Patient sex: F
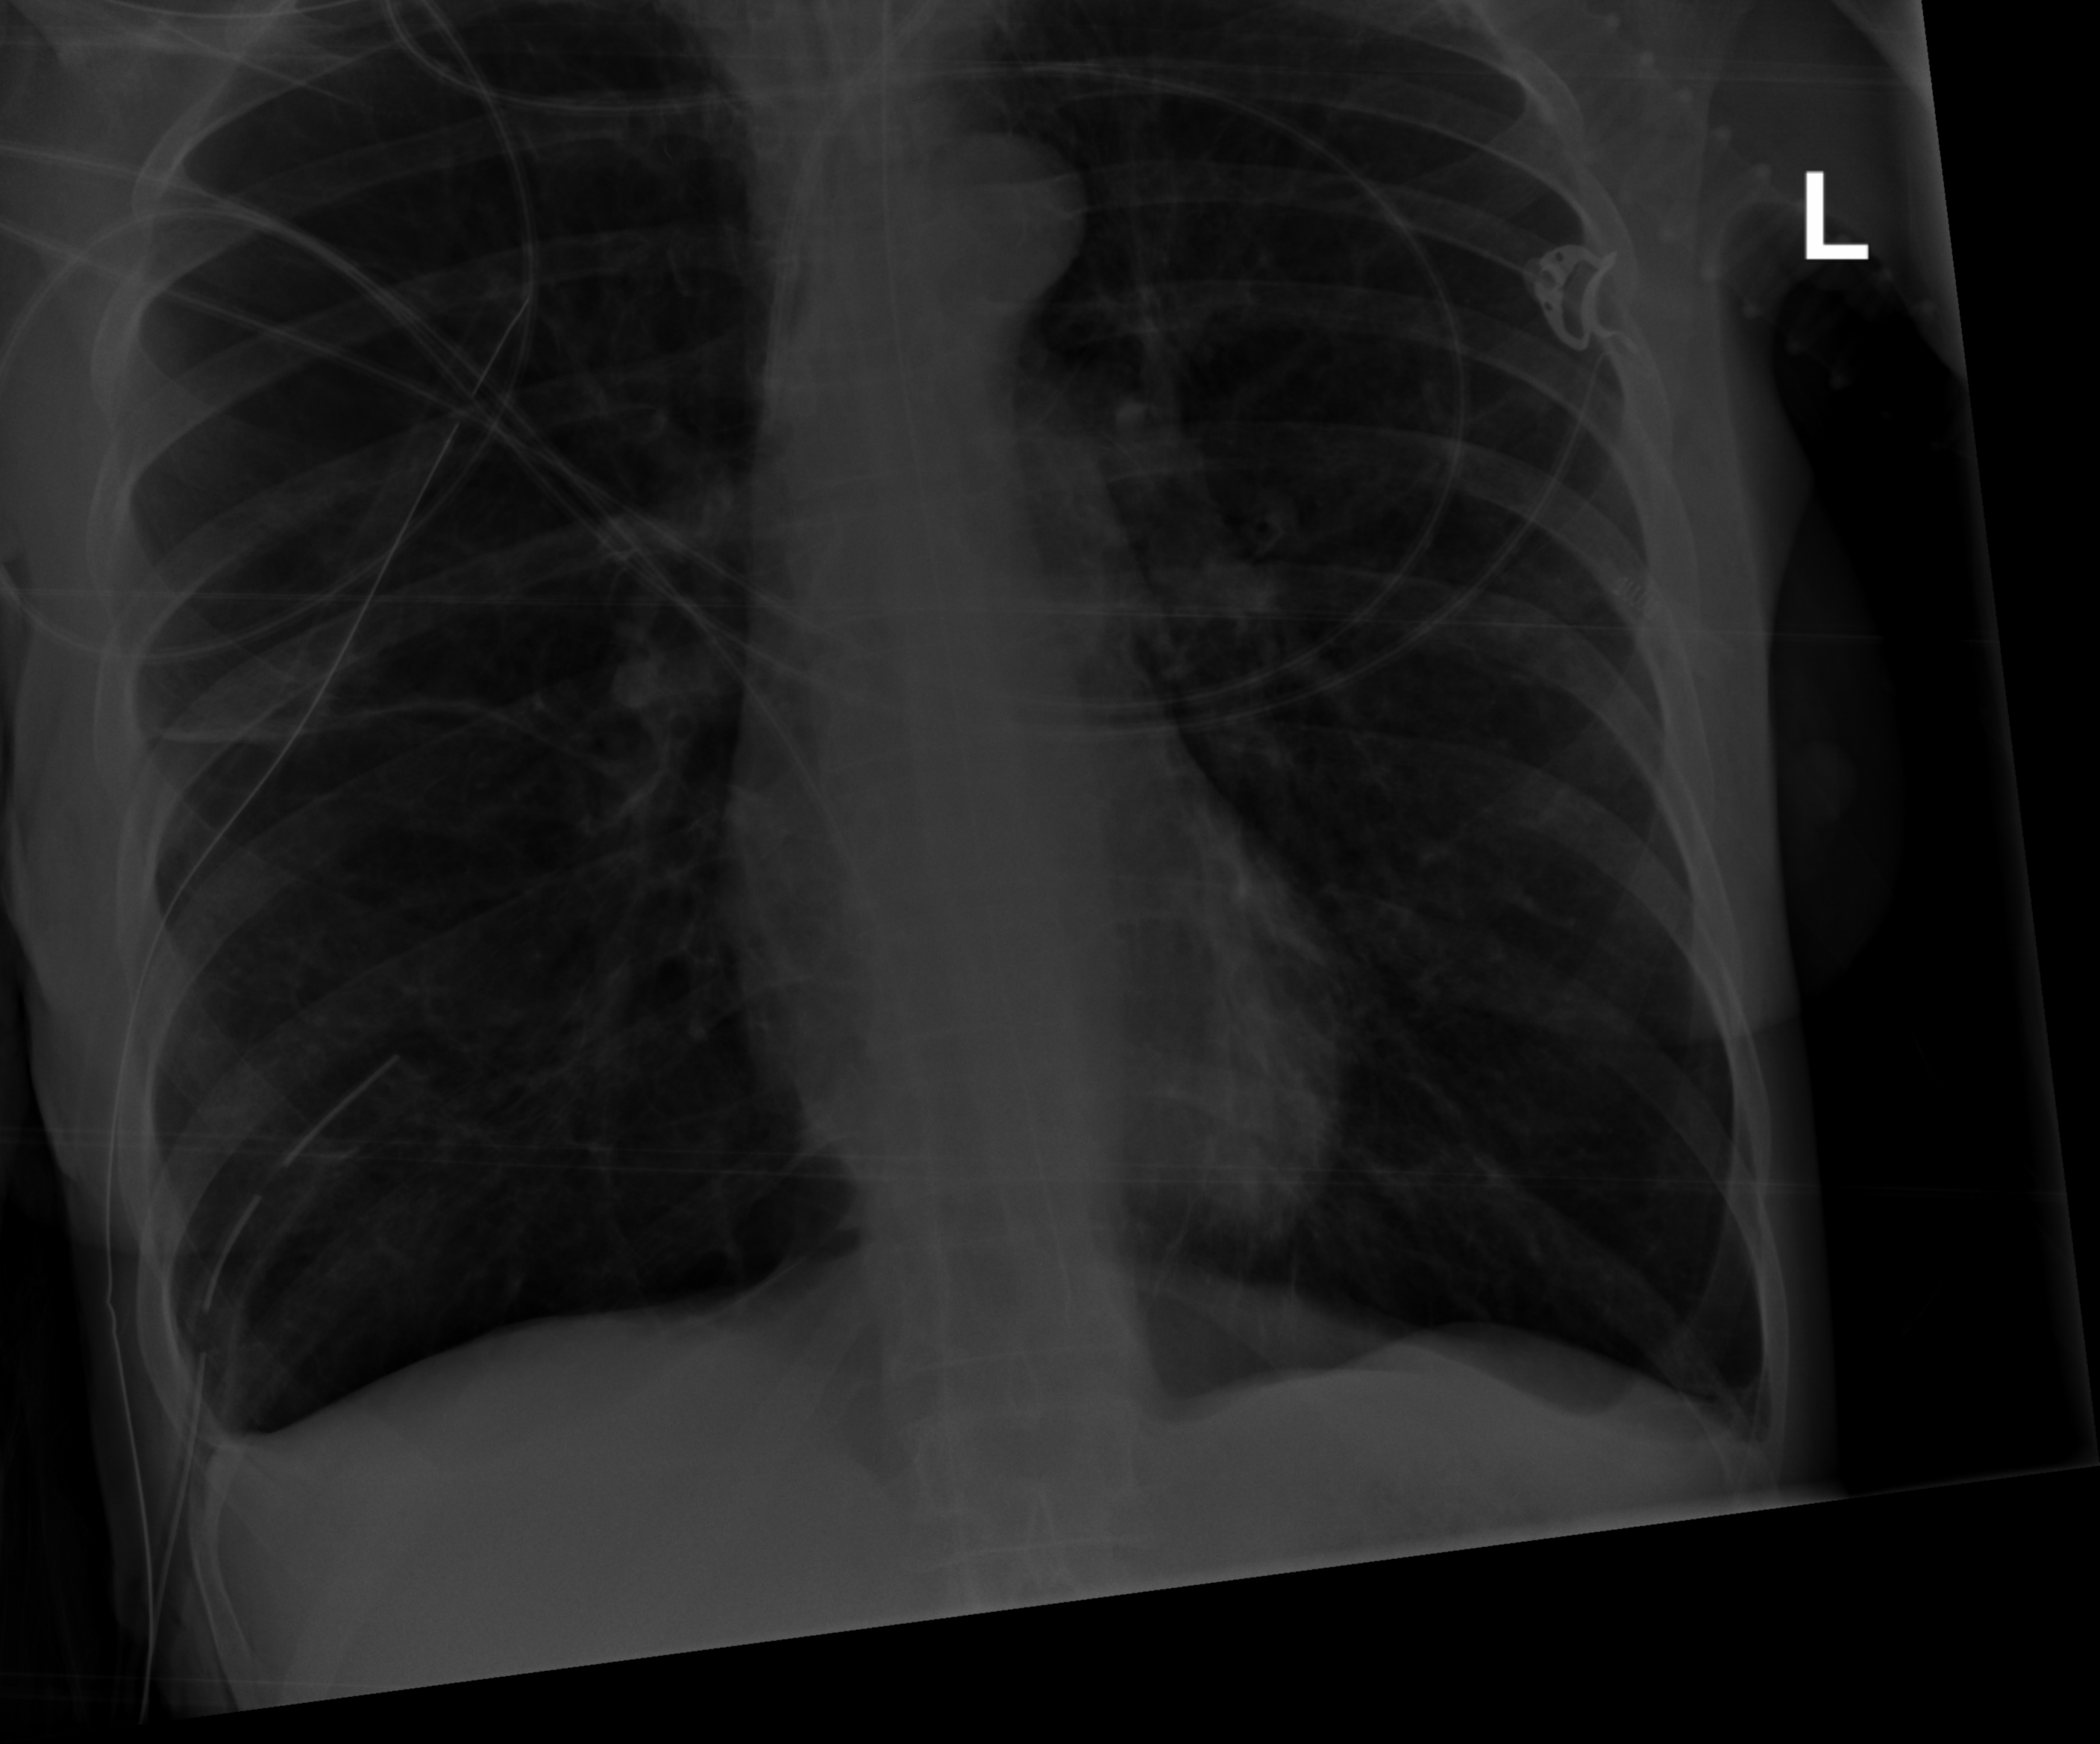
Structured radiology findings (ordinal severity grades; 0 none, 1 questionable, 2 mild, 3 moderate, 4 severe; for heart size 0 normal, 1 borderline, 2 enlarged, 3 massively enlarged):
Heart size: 0
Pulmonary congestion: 0
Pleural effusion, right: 0
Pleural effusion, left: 0
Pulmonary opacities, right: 0
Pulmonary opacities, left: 0
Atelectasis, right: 2
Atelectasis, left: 0